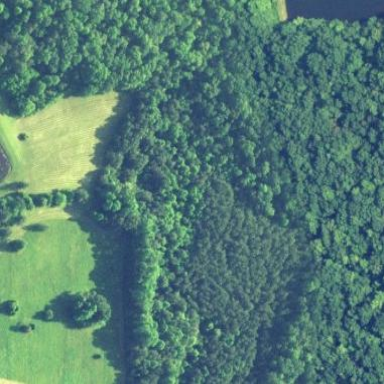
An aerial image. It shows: Mixed woodland with variety of leaf types and cycles.